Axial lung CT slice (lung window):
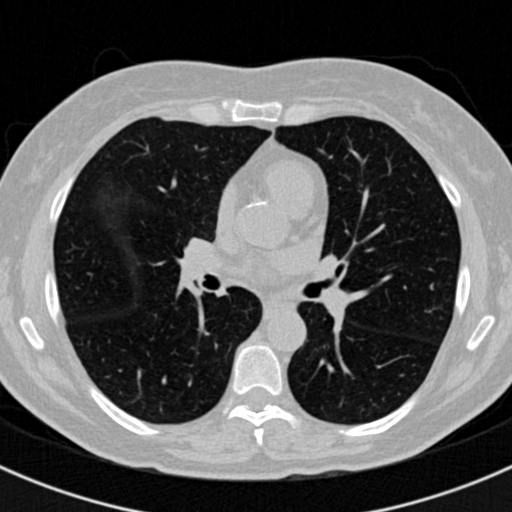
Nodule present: no